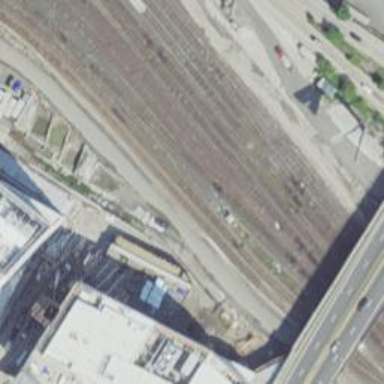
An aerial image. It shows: Railway junction.